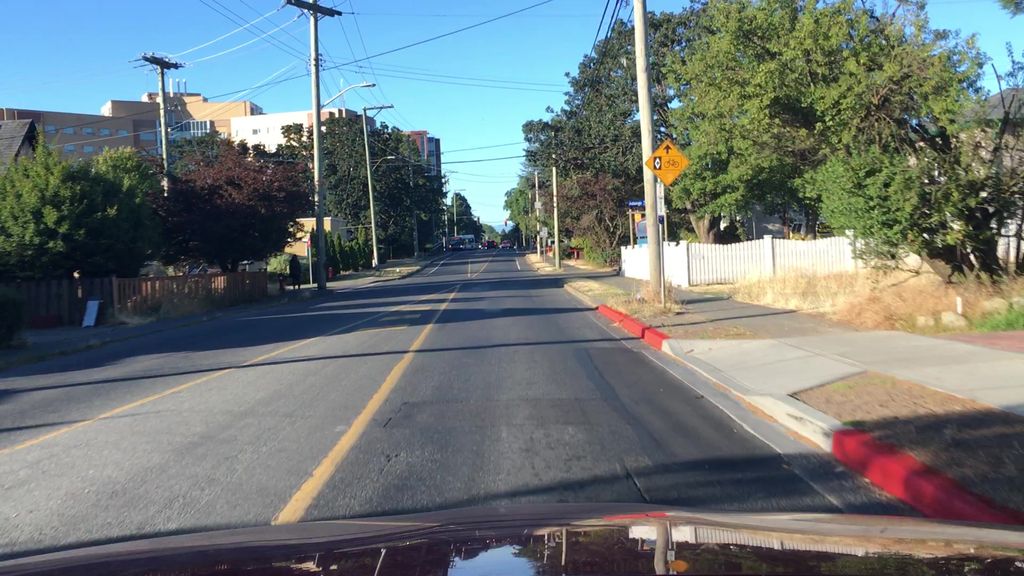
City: victoria